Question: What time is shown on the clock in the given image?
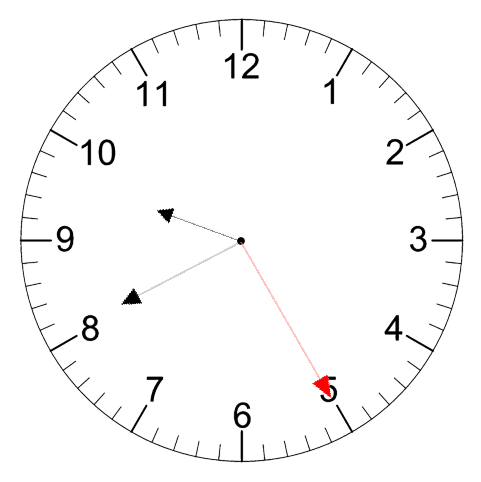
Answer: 09:40:25